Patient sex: M
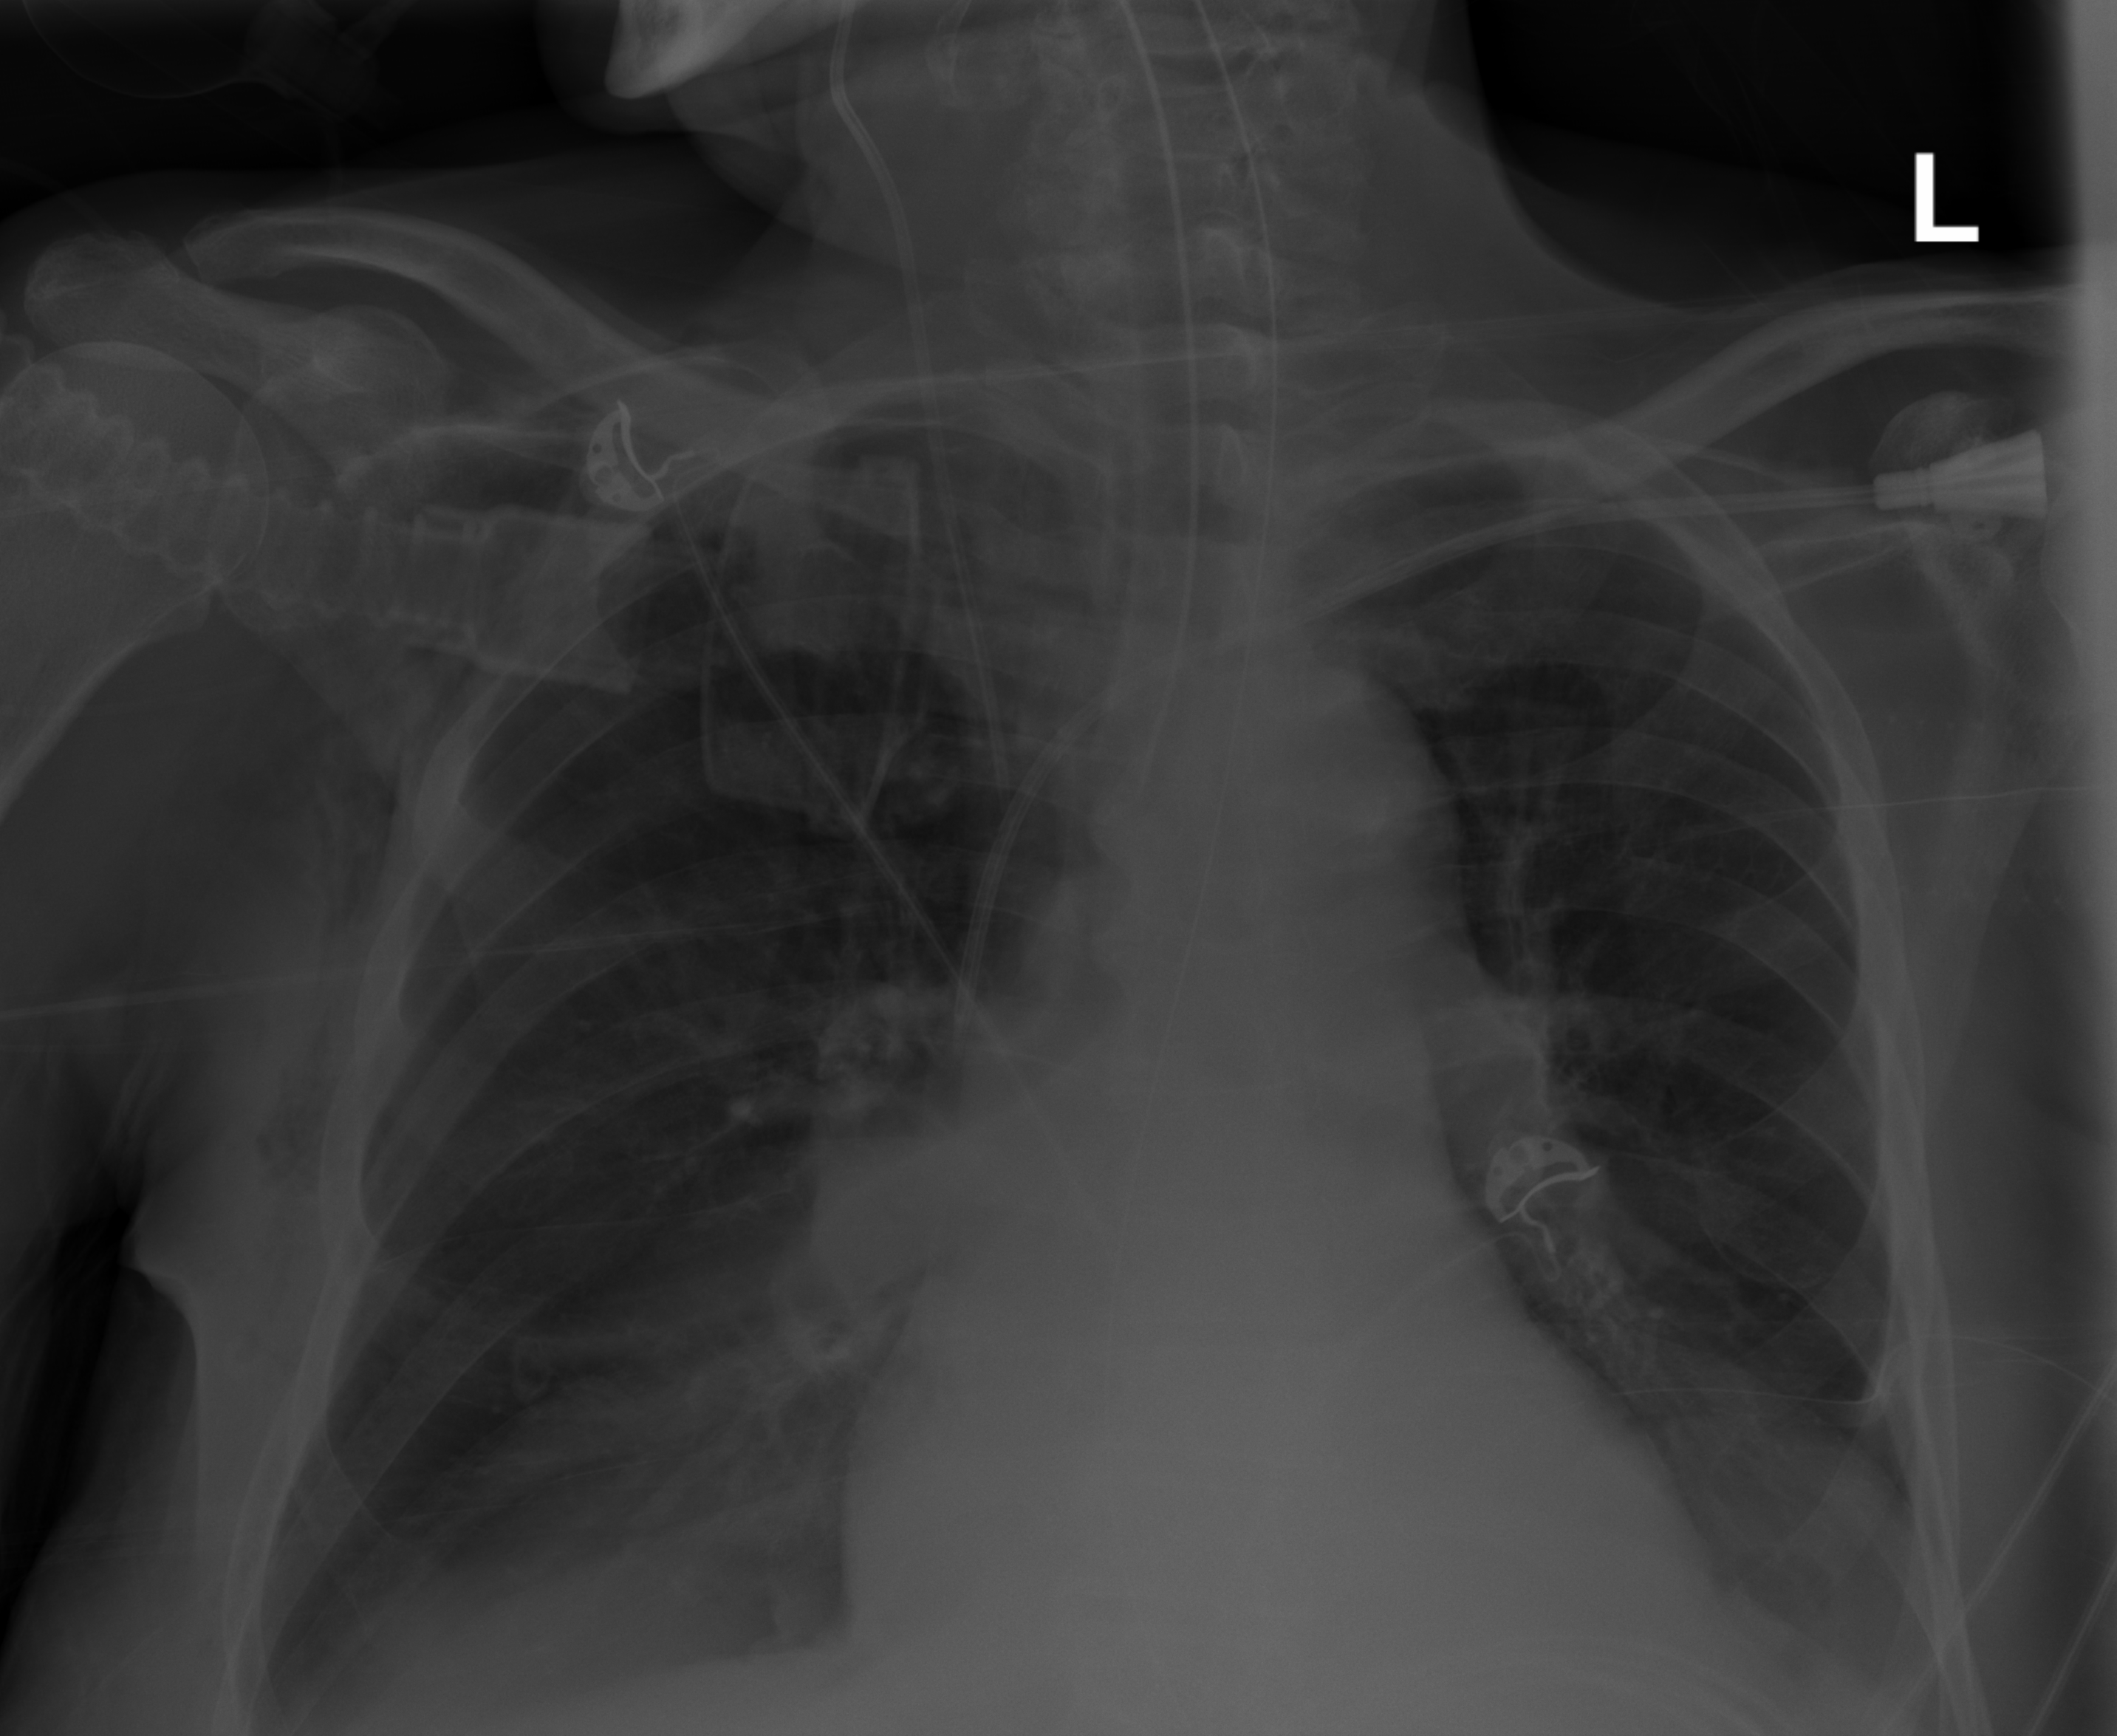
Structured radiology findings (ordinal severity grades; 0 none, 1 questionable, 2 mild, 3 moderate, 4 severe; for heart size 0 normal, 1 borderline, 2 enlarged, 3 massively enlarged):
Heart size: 0
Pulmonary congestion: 0
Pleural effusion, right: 2
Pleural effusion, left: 2
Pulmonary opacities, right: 0
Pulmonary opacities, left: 0
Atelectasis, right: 2
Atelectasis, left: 2